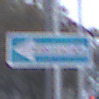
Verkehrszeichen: EinbahnstrasseLinksweisend
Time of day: SunriseSunset
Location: Outdoor (Urban)
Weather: PartlyCloudy
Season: NotSpecified
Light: Natural